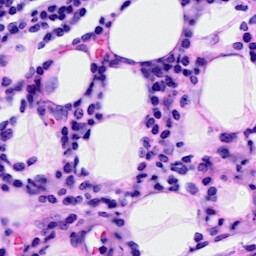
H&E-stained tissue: Breast